Field crop: maize
Growth stage: 2
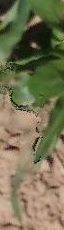
Species: maize